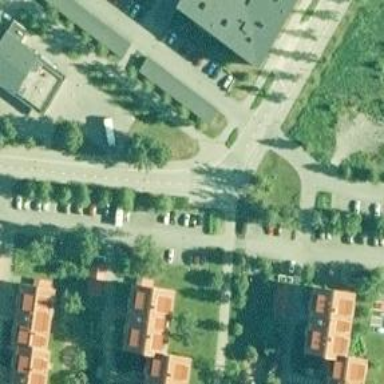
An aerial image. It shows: Crossing on cycleway.